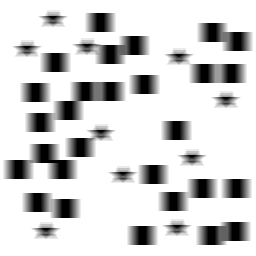
Squares: 28
Triangles: 0
Stars: 10
Total shapes: 38